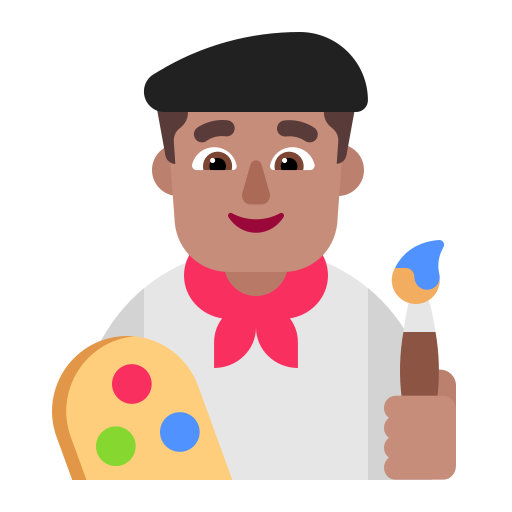
man artist flat